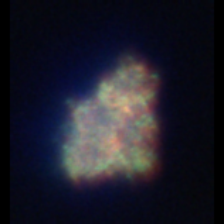
Taxon: Unknown_detritus
Group: Unknown